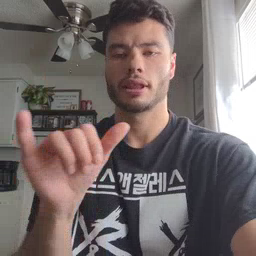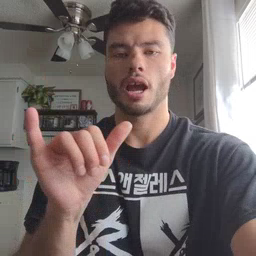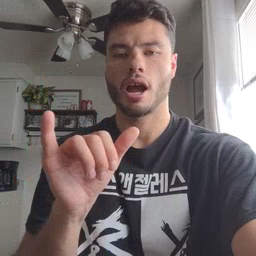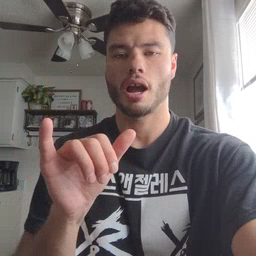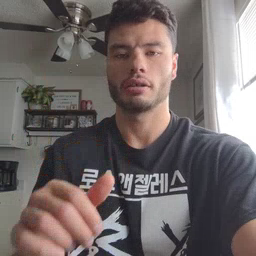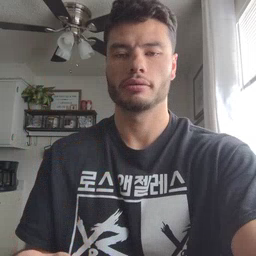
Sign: like